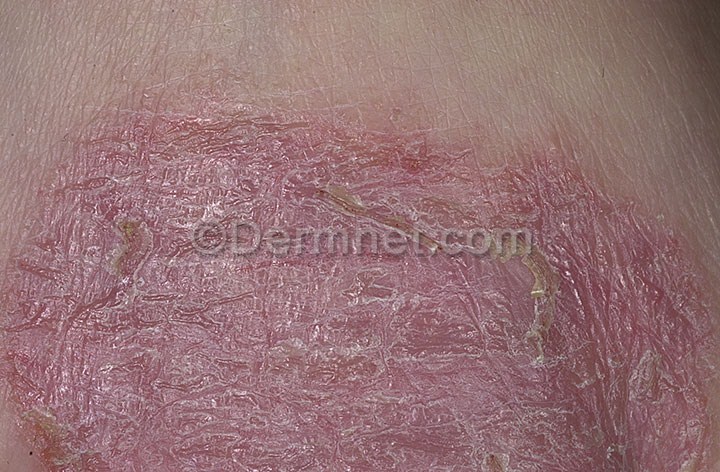
Disease: Eczema Photos